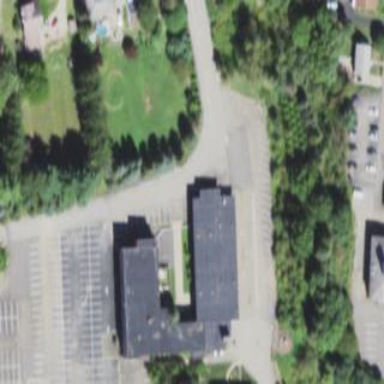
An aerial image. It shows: School building with school amenities.